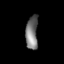
Tissue: lung
Cell type: Endothelial cells
Senescence score: 0.7243
Nuclear area (px): 398
Mean DAPI intensity: 120.58